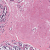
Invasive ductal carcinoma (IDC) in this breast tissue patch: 0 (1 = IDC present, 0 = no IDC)